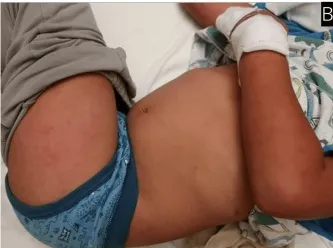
Skin findings on the limbs. (B) Spotted erythema on the extensor surfaces of the thighs and upper arms.
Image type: medical_photograph (skin_photograph)